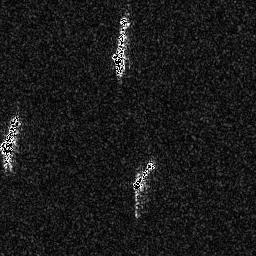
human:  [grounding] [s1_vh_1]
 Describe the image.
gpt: In the satellite image, there is  <ref>1 medium ship </ref> <box>[[0, 44, 7, 60, 0]]</box> located at left,  <ref>1 medium ship </ref> <box>[[42, 5, 50, 30, 0]]</box> located at top,  <ref>1 medium ship </ref> <box>[[50, 62, 60, 74, 0]]</box> located at center.